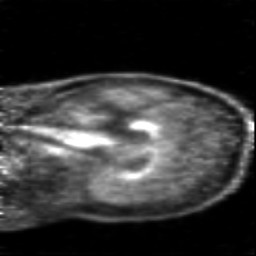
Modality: PET
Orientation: sagittal
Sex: female
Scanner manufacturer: siemens